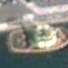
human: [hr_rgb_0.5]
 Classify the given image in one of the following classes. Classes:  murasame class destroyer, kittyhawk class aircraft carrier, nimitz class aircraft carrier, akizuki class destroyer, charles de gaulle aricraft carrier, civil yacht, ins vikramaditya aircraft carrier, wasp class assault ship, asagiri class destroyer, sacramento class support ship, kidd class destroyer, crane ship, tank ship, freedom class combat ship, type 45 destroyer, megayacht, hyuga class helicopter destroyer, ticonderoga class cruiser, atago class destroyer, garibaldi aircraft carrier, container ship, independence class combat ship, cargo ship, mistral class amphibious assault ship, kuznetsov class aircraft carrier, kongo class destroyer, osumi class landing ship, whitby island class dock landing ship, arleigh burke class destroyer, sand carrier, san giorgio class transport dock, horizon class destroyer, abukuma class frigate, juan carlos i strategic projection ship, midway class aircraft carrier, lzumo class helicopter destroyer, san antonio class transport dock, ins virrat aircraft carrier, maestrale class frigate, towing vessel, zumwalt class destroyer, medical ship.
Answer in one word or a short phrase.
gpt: Towing vessel